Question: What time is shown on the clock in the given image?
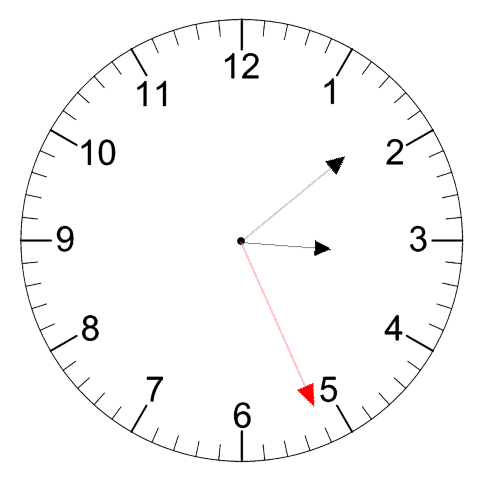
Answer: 03:08:26